Interaction volume radius: 10 \u00c5
Interaction volume height: 20 \u00c5
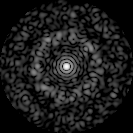
Disorder parameter: 0.8304